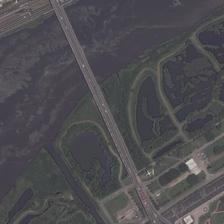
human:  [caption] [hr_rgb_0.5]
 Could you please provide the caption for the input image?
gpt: a bridge is on a river with many buildings on one side of it .

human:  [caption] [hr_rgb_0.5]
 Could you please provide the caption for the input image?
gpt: a straight bridge across a forked green river .

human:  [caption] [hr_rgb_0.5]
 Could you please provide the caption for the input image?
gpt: this straight bridge crosses the banks of the river, and one side of the river bank can see many small lakes nearby .

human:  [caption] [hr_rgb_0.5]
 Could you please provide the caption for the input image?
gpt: a bridge is on a wide river with black water .

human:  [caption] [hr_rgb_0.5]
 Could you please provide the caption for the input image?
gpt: a long bridge is on a wide river .